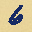
Label: 6